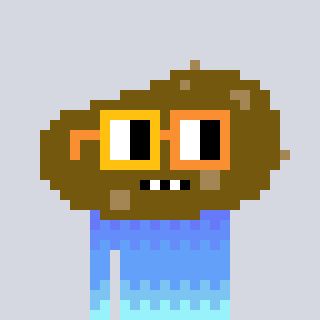
a pixel art character with square yellow and orange glasses, a potato-shaped head and a purple-colored body on a cool background